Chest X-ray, AP view. Patient: 73 years old, sex F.
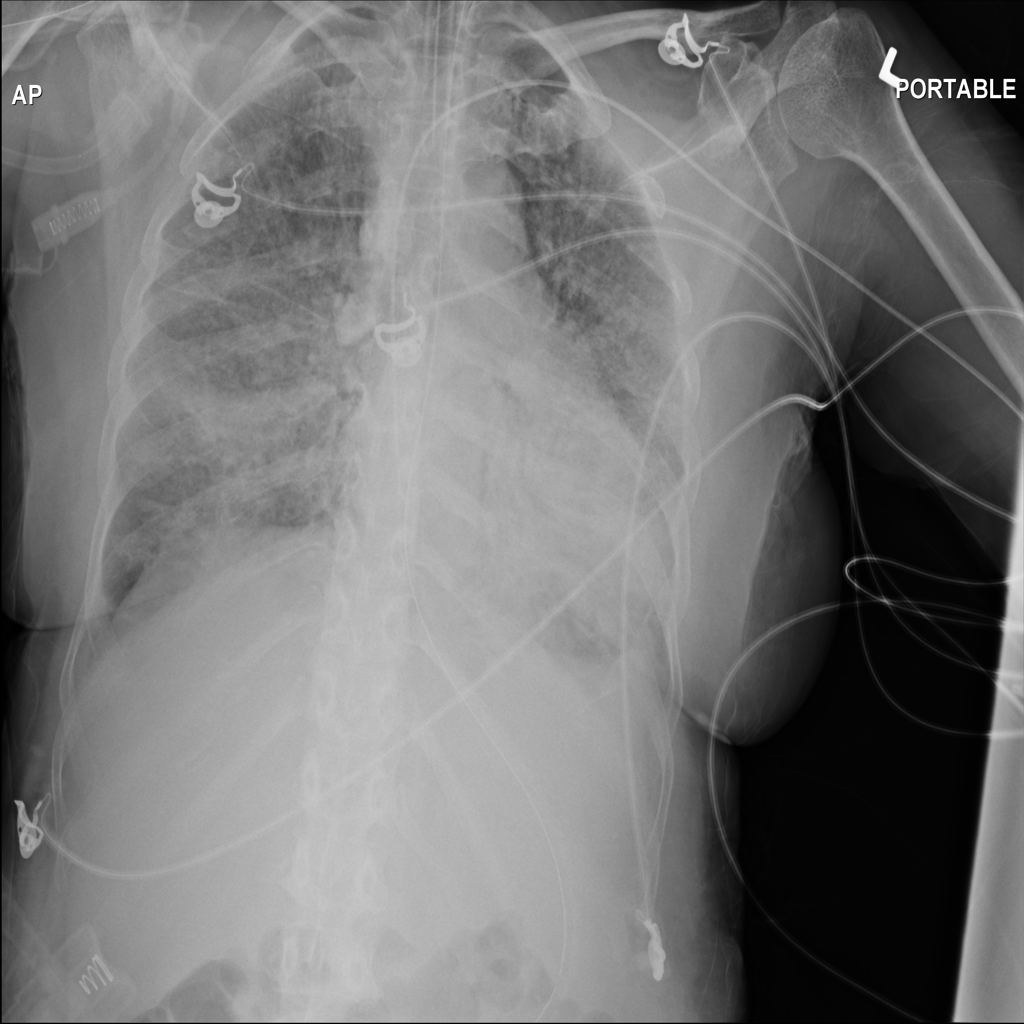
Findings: No Finding